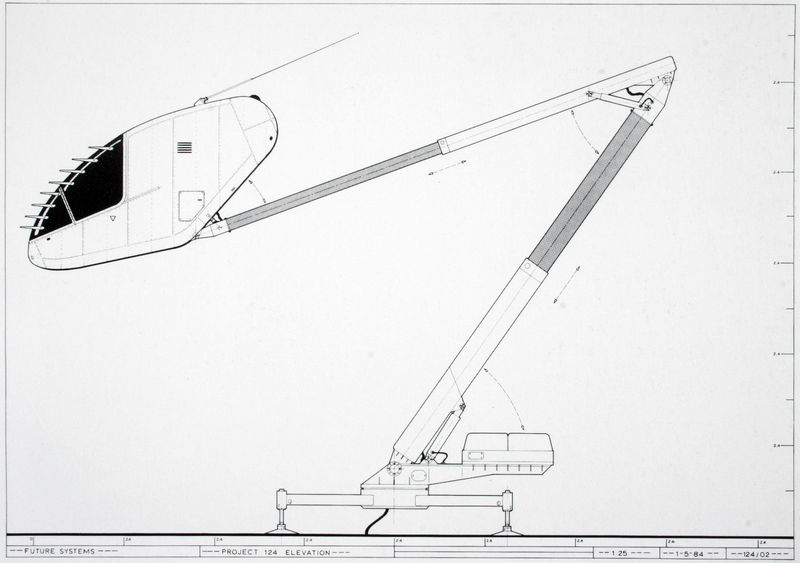
Titel: Projekt 124, Ansicht
Künstler: Future Systems
Schlagwörter: weiß, fenster, glas, grau, schwarz, skizze, stützen, tür, zeichnung, rahmen, räder, schrift, gelenke, grafik, graphik, nieten, hebekran, kabel, kran, technik, scheibe, seite, schwarzweiß, text, entwurf, plan, kabine, aufzug, gelenk, legende, maßstab, technische zeichnung, blazz, kapsel, bautechnik, maßsstab, rechnik